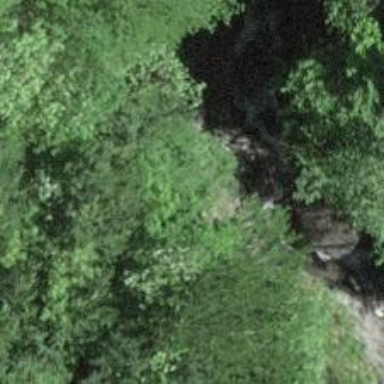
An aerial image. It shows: Natural cliff.